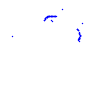
Particle: kaon